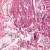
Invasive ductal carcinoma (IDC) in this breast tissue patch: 0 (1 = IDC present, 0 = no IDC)